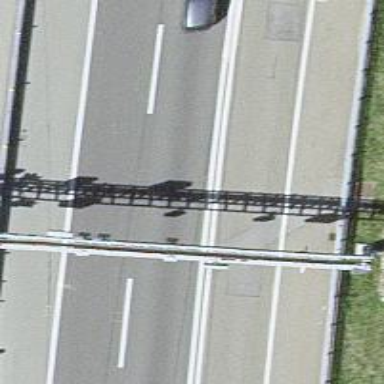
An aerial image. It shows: Gantry structure.